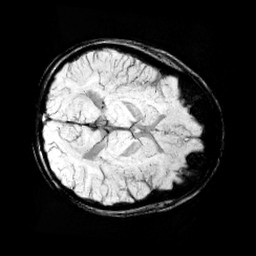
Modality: minIP
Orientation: axial
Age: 11
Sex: male
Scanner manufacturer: siemens
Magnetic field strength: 3 T
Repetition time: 0.027 s
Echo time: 0.02 s